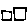
Label: square